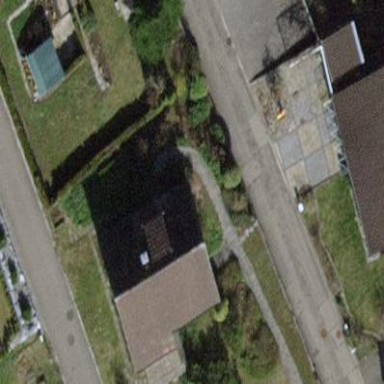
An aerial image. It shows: Detached building.